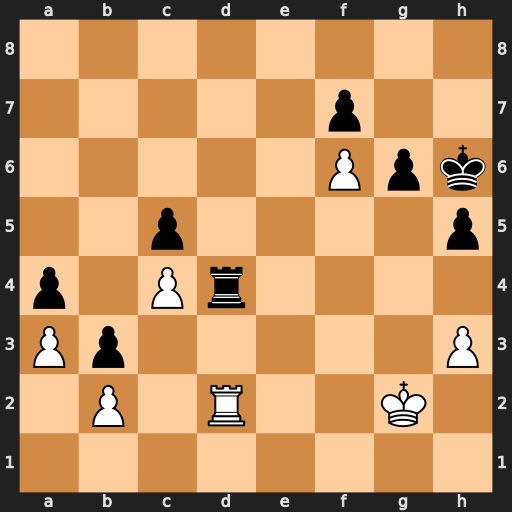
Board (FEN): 8/5p2/5Ppk/2p4p/p1Pr4/Pp5P/1P1R2K1/8
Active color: w
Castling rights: -
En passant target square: -
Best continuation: Rxd4 cxd4 c5 Kg5 c6 Kxf6 c7